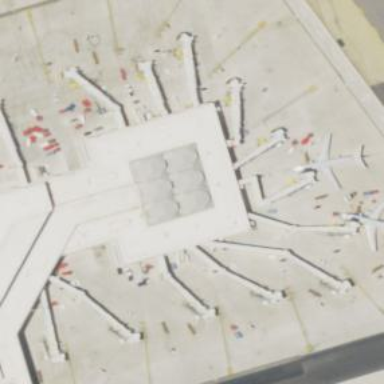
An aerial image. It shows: Airport gate.